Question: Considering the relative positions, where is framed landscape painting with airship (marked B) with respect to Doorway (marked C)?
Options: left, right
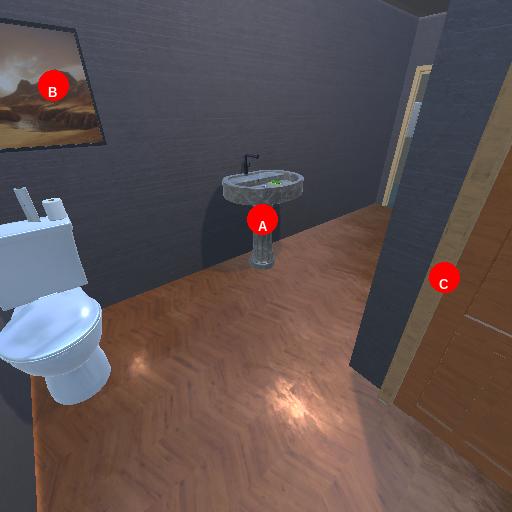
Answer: left